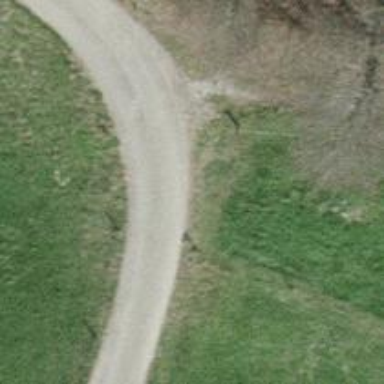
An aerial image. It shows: Well-maintained track road with grade 1 tracktype.